Field crop: maize
Growth stage: 2
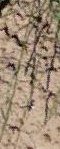
Species: lolium